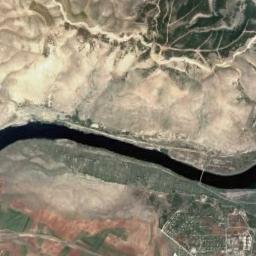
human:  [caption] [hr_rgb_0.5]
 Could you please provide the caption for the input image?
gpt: There are several meadows beside the river .

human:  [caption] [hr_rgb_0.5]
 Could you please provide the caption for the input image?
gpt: The deep blue river goes through the mountainous area and a residential area is next to the river .

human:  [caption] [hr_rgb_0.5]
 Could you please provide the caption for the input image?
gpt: The river goes through bare land and green grass .

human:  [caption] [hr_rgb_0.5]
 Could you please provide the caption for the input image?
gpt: A curvy blue river with green hills and desert on both sides .

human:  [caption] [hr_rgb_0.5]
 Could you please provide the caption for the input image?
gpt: There are many buildings and yellow bare land near the river .